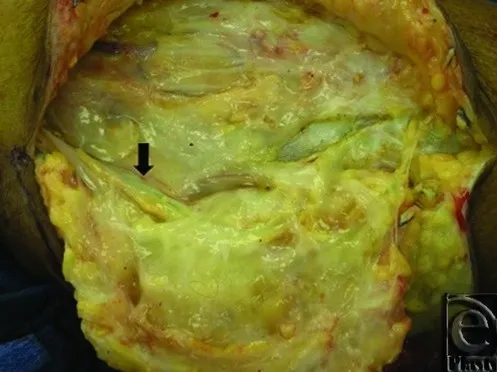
A blue-staining lymphatic vessel (arrow) is identified within the exposed lymphocele cavity.
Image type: medical_photograph (other_medical_photograph)